Field crop: tomato
Growth stage: 1
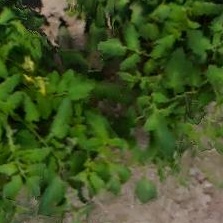
Species: tomato